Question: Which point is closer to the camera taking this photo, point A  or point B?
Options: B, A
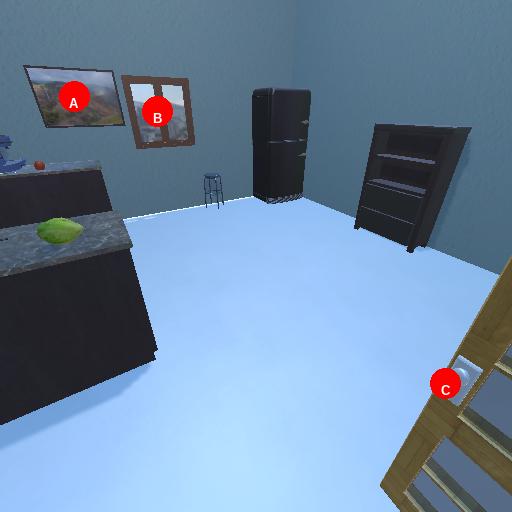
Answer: B